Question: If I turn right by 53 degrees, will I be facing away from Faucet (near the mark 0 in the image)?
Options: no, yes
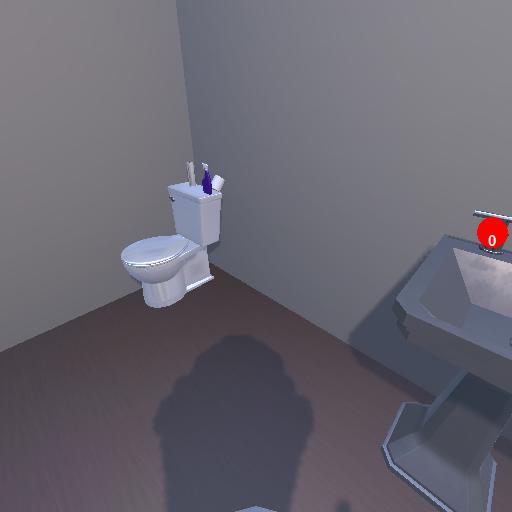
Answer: no